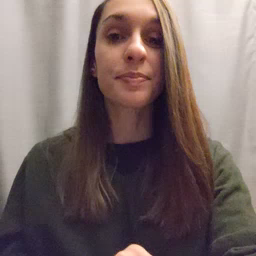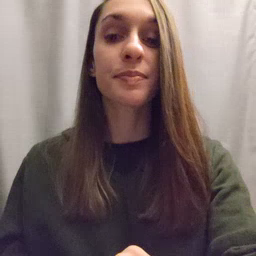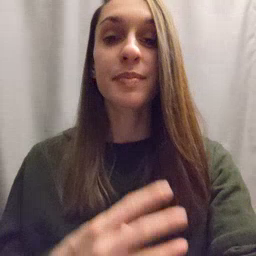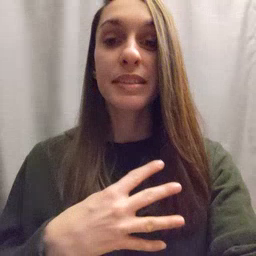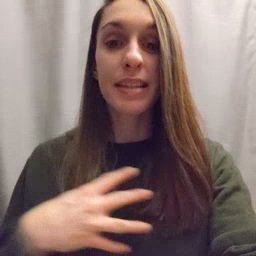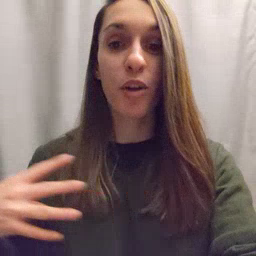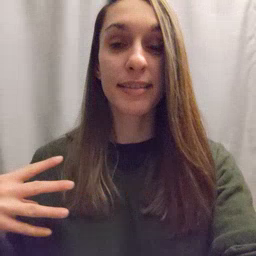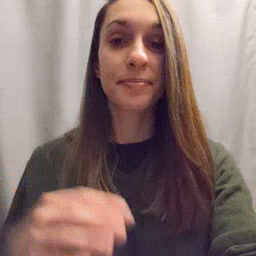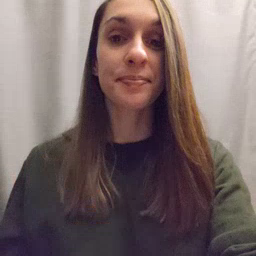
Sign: zebra